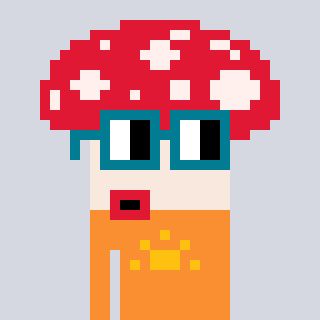
a pixel art character with square dark green glasses, a mushroom-shaped head and a orange-colored body on a cool background